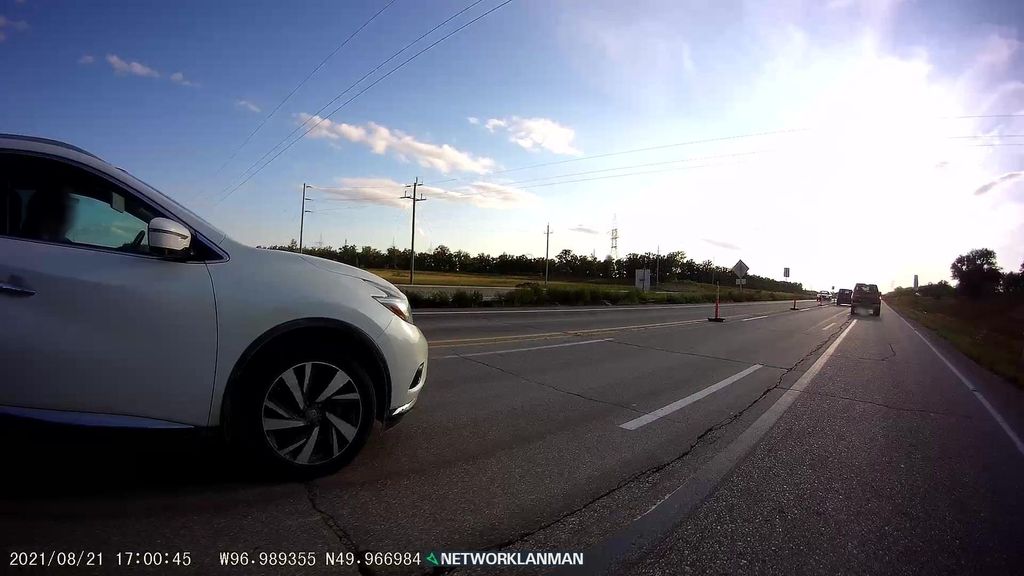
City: winnipeg